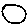
Label: circle